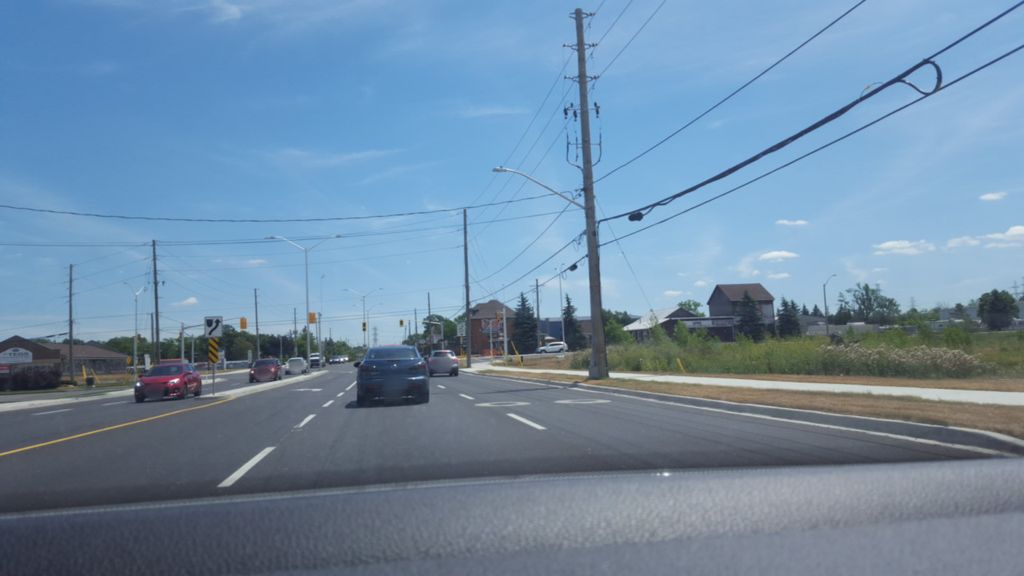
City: hamilton